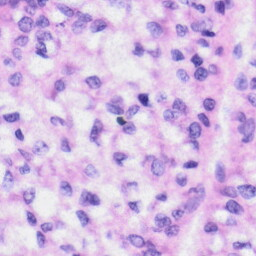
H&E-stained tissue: Liver